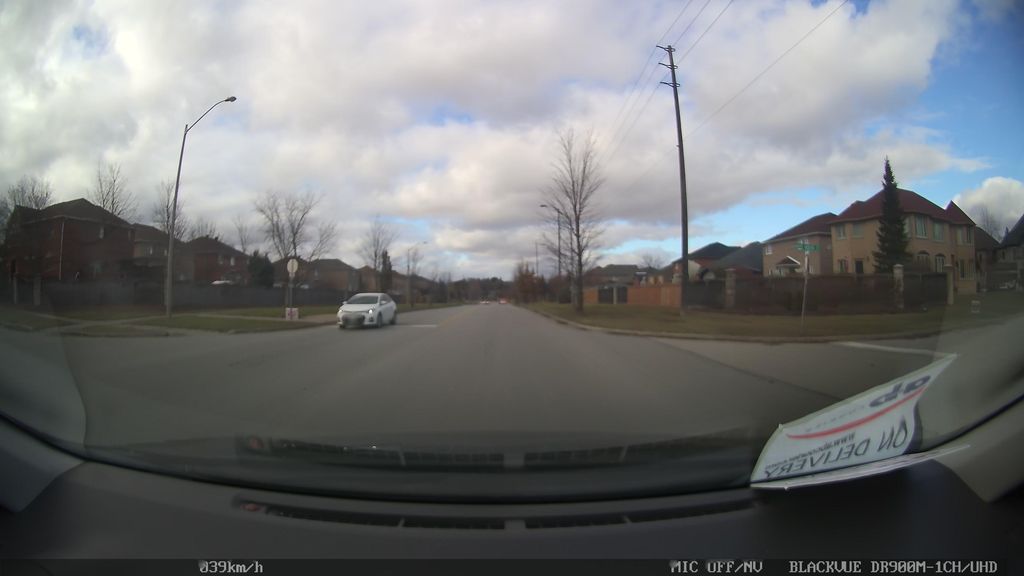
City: toronto